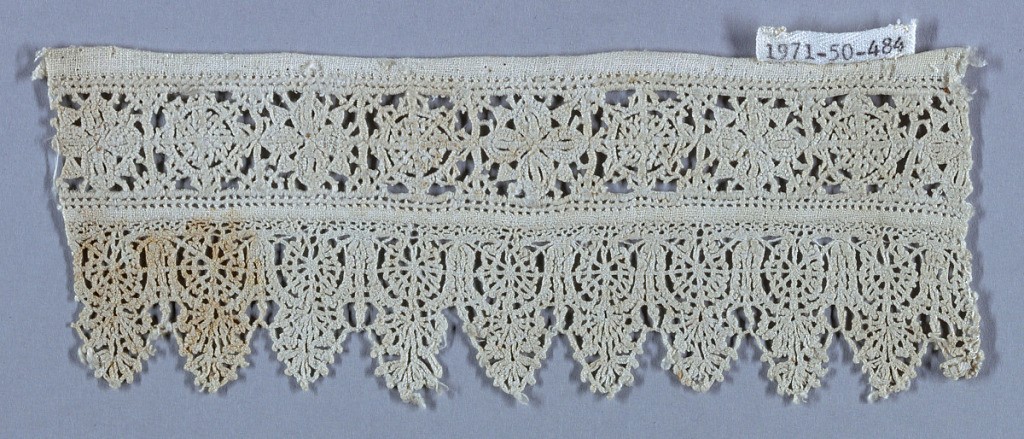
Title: Band
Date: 17th century
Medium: linen Technique: grid of withdrawn element, reticella, needle lace; border is continuous braid-like bobbin lace
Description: Band of withdrawn element with pointed lace edge attached.